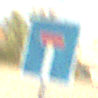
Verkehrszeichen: Sackgasse
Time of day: MorningAfternoon
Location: Outdoor (RoadRail)
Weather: PartlyCloudy
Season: NotSpecified
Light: Natural